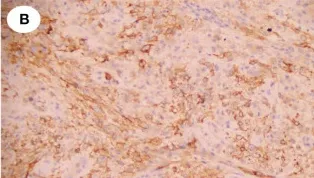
Immunohistochemical staining of the SRCC. (B) showed the spindle tumor cells were cytoplasmic positive for CD10.
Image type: pathology (immunostaining)